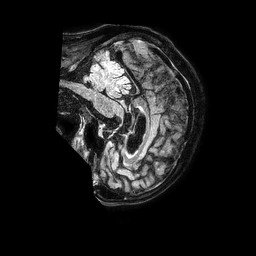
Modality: FLAIR
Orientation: sagittal
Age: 77
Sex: male
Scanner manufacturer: philips
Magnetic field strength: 1.5 T
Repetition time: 4.8 s
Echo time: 0.3 s